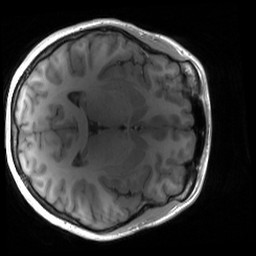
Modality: T1w
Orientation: axial
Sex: female